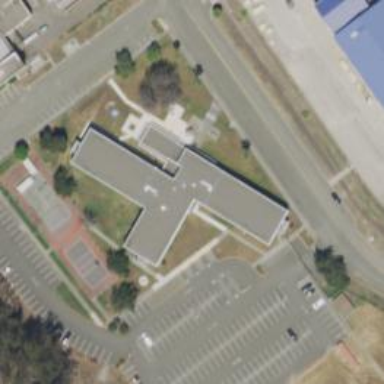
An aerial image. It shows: Building.